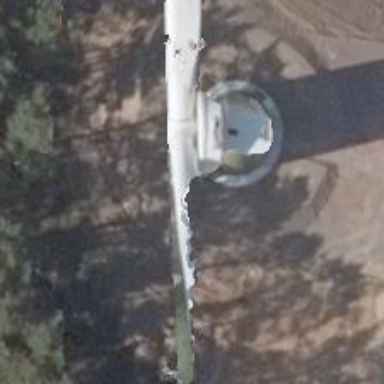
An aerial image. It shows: Wind generator in the form of horizontal axis wind turbine.